Question: I want to be able to add a button to the <URL> of .
The button will go on the right hand side, opposite the 'X - +' buttons.
This is asked about windows of here:
<URL>
But I want the button to appear on . Obviously, this will only happen once the user has installed this program.
I understand that this is essentially "plugging into" the OS's UI, but I have seen other apps do this, which makes me feel that it is do-able.
Here is screenshot where I want the button:

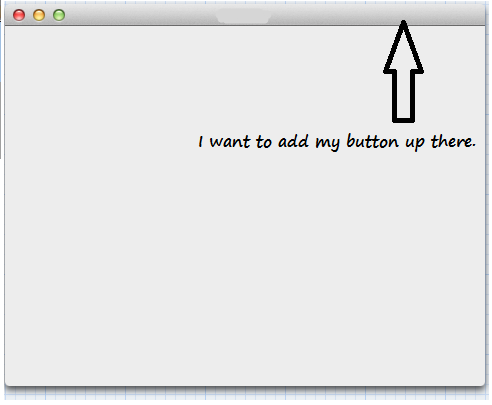
Answer: This is really a two-part question. As for how to get a button up there, I'd suggest using '-[NSWindow standardWindowButton:]' to get an existing window button and its superview (i. e. the title bar):
'''
NSButton *closeButton = [window standardWindowButton:NSWindowCloseButton]; // Get the existing close button of the window. Check documentation for the other window buttons.
NSView *titleBarView = closeButton.superview; // Get the view that encloses that standard window buttons.
NSButton *myButton = ...; // Create custom button to be added to the title bar.
myButton.frame = ...; // Set the appropriate frame for your button. Use titleBarView.bounds to determine the bounding rect of the view that encloses the standard window buttons.
[titleBarView addSubview:myButton]; // Add the custom button to the title bar.
'''
The plugging-in is probably easiest to do as a <URL> plug-in.